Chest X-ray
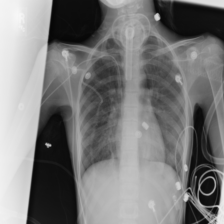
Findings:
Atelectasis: positive
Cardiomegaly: negative
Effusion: negative
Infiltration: negative
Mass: negative
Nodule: negative
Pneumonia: negative
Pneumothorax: negative
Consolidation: positive
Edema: negative
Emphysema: negative
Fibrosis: negative
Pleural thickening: negative
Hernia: negative